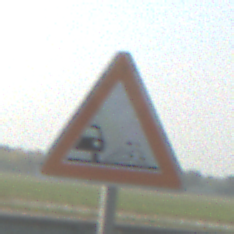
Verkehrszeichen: SplittSchotter
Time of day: MorningAfternoon
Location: Outdoor (Special)
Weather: Clear
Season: NotSpecified
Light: Natural